Here is a 2-D grayscale rendering of raw bearing vibration samples (signal-to-image). Determine the bearing's health state. Answer with exactly one of: normal, inner_race, outer_race, ball.
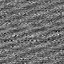
Answer: normal